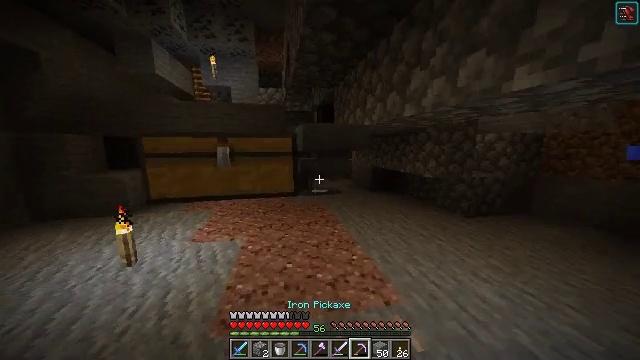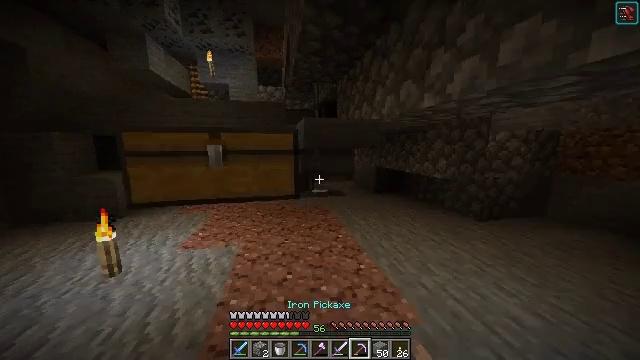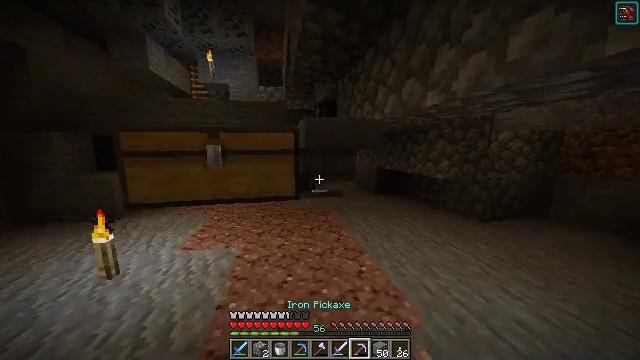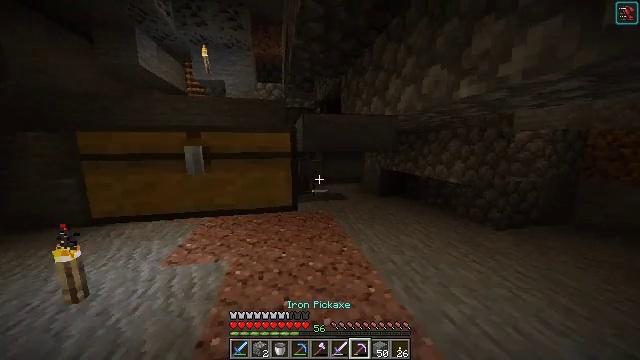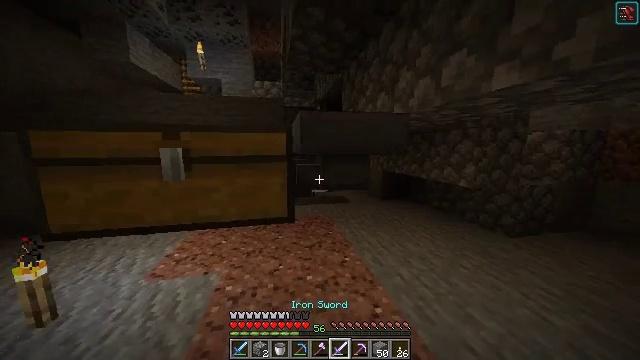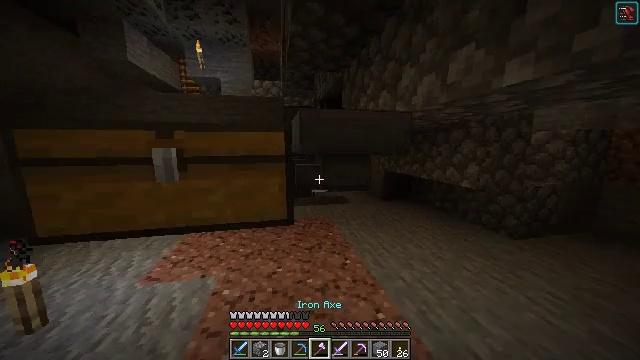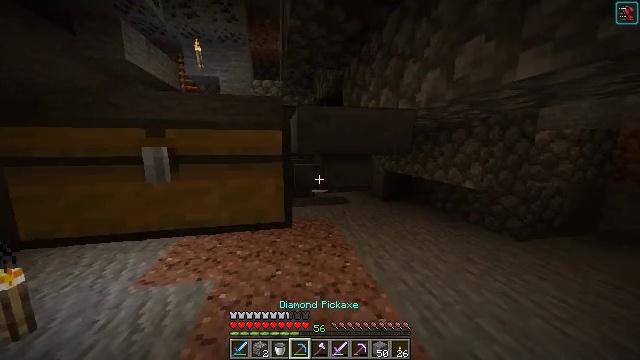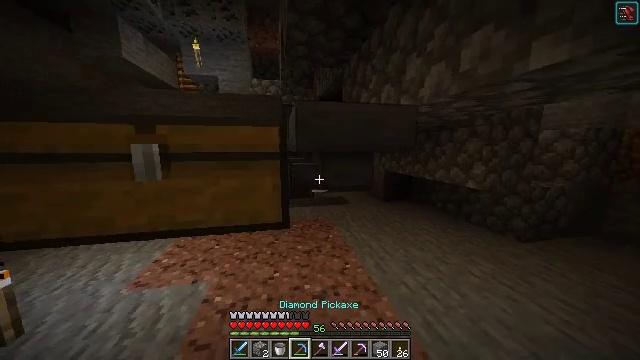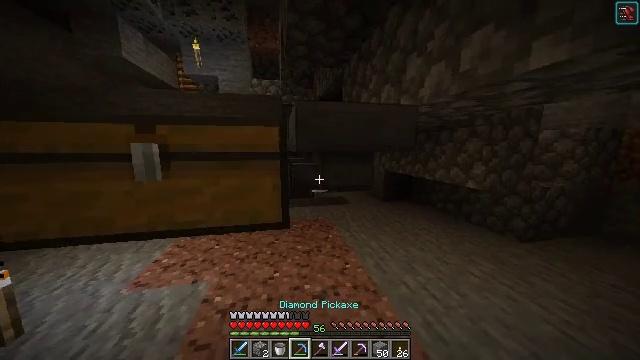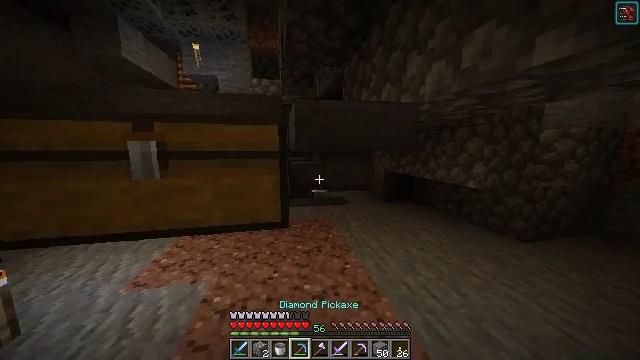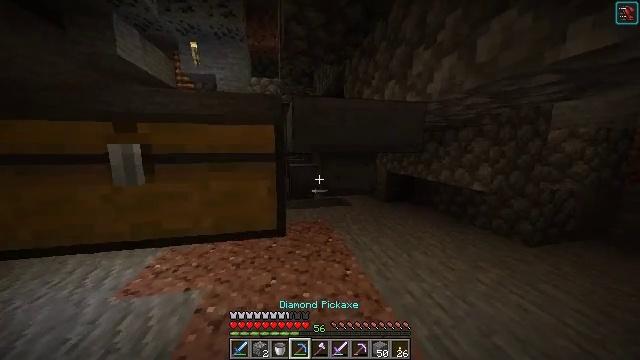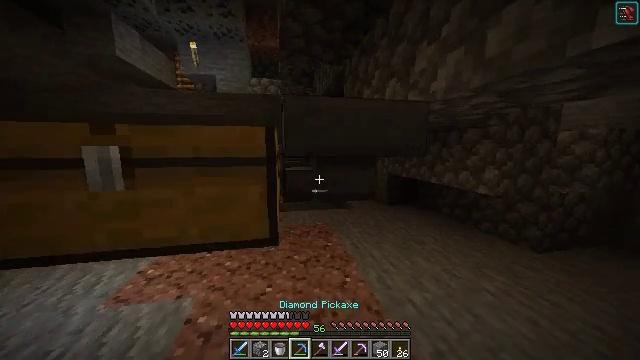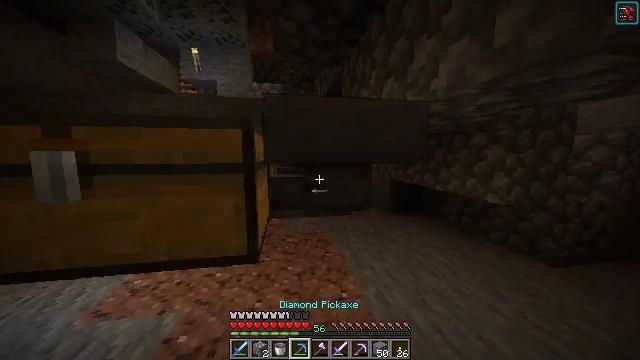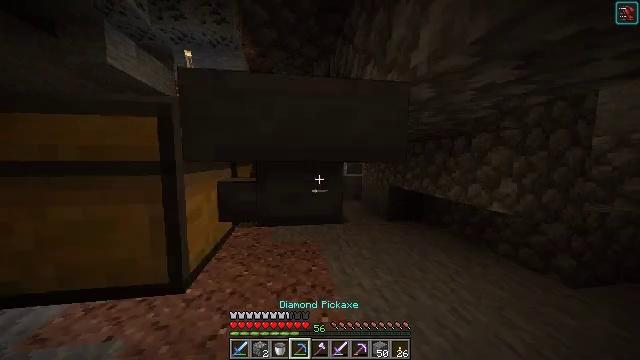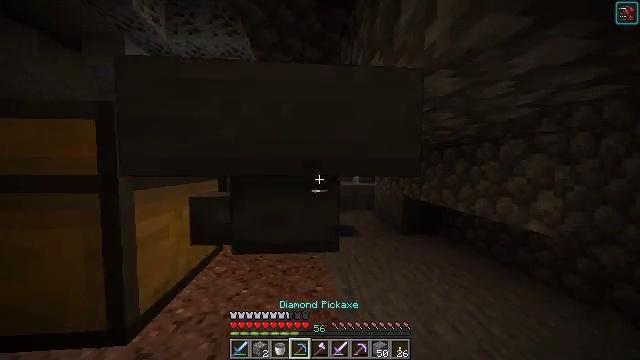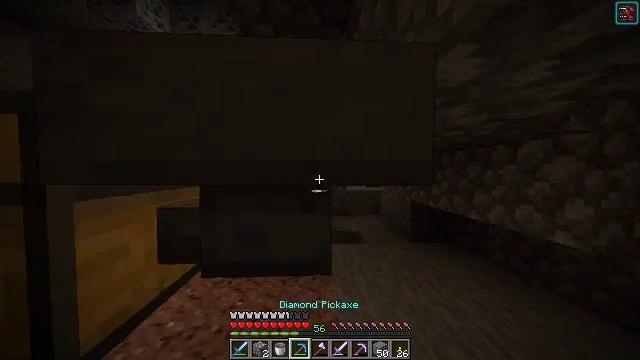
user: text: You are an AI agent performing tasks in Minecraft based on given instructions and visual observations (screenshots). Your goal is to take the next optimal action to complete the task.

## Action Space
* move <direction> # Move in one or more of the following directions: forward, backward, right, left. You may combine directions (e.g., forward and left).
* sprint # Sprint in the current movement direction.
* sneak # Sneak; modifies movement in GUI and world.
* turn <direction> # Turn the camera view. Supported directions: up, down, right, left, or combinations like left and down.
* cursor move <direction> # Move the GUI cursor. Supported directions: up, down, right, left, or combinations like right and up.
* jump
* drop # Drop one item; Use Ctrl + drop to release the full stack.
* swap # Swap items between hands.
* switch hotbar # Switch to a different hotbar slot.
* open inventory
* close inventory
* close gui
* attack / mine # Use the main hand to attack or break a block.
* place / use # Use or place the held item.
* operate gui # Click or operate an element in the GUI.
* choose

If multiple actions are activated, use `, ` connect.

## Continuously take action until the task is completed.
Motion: motion action
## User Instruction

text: Break the hopper to reuse it.
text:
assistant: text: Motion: move forward
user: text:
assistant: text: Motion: move forward
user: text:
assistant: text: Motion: move forward
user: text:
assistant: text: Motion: no_op
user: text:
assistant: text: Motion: no_op
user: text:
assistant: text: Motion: no_op
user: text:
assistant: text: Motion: no_op
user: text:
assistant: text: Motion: no_op
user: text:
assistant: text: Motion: no_op
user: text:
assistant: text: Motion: move forward
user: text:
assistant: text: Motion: move forward and move right
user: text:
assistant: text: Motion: move forward and move right, turn left and up
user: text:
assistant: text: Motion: move forward and move right, turn left and up
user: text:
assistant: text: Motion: move forward, turn left and up
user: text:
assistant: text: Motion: turn left and up
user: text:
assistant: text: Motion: attack / mine
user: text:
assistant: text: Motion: turn left, attack / mine
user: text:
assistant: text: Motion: turn left and up, attack / mine
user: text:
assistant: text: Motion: attack / mine
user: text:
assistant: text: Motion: no_op
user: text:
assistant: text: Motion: no_op
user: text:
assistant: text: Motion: no_op
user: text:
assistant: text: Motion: no_op
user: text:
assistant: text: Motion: attack / mine
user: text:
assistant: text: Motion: attack / mine
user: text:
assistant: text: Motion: attack / mine
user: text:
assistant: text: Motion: attack / mine
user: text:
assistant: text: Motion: attack / mine
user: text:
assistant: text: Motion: attack / mine
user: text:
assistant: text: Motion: no_op